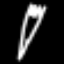
Label: fork